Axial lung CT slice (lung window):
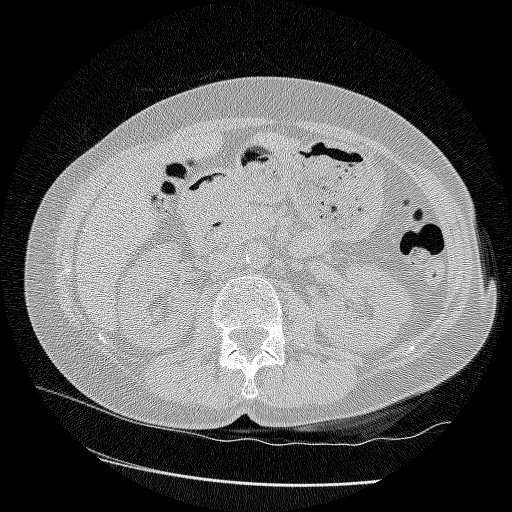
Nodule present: no